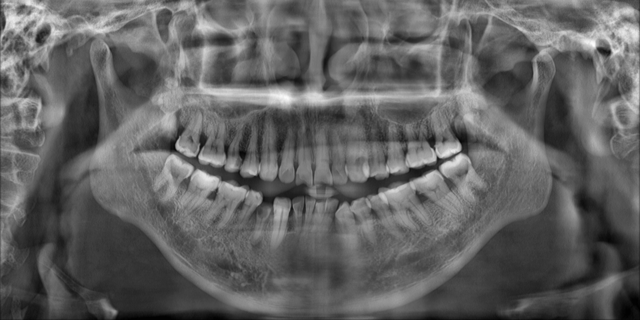
adult